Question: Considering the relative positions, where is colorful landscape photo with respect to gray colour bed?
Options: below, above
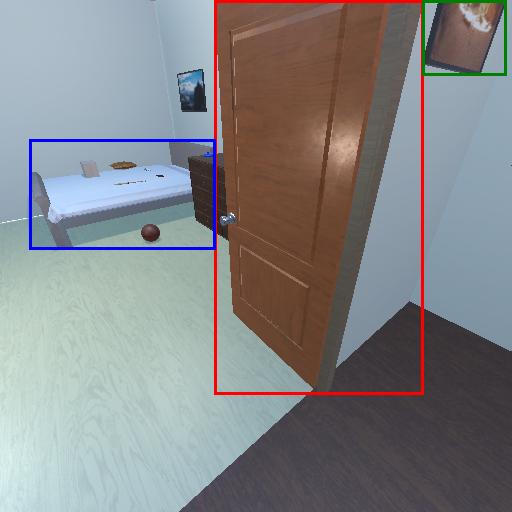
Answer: below